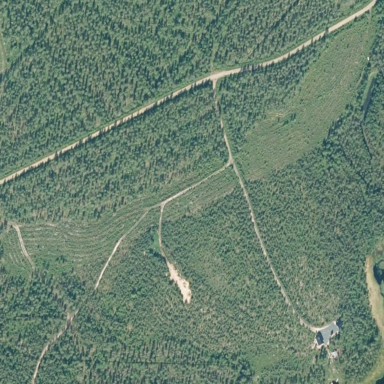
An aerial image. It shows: Clearcut area created by human activity.